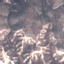
Land use / land cover class: HerbaceousVegetation